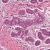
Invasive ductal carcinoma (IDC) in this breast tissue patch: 0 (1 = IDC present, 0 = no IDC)